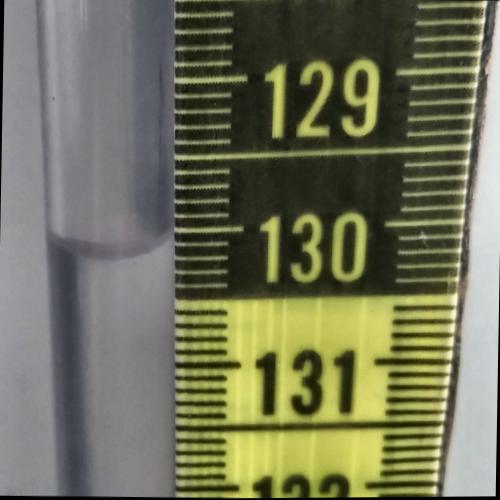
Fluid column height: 130.1 cm